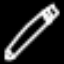
Label: pencil